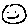
Label: smiley face